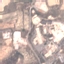
Land use / land cover class: Industrial